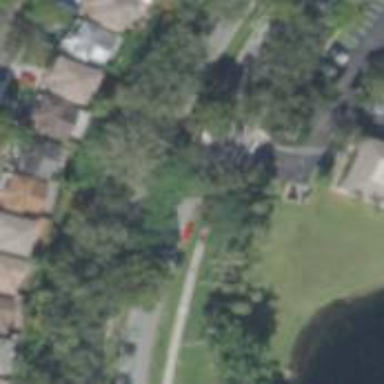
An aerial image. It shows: Unmarked crossing on footway.